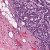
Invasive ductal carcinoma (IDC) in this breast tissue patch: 1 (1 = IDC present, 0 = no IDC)